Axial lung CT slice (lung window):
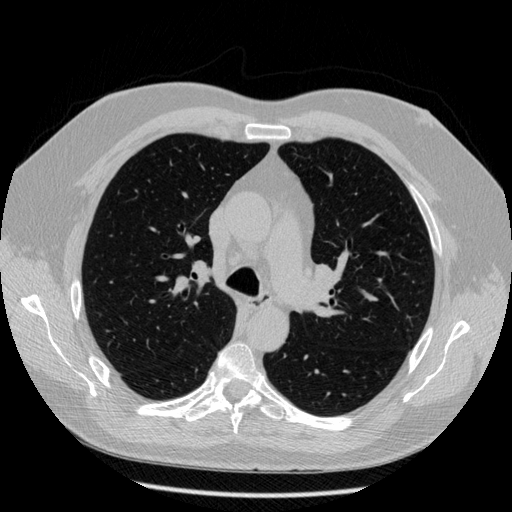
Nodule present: no